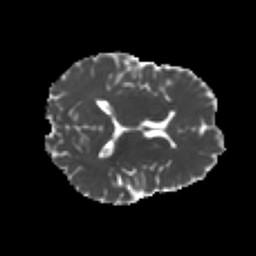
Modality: MD
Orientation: axial
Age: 25
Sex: female
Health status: healthy
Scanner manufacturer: philips
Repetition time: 7.382 s
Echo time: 0.08599 s